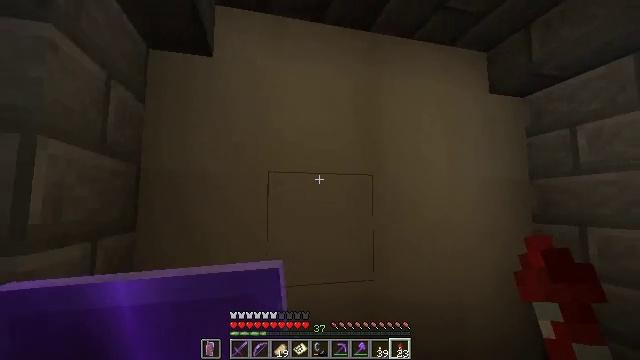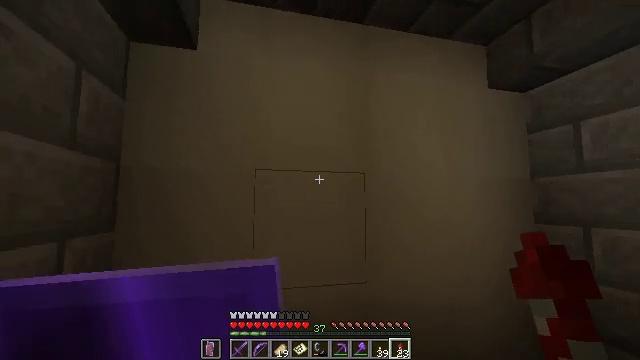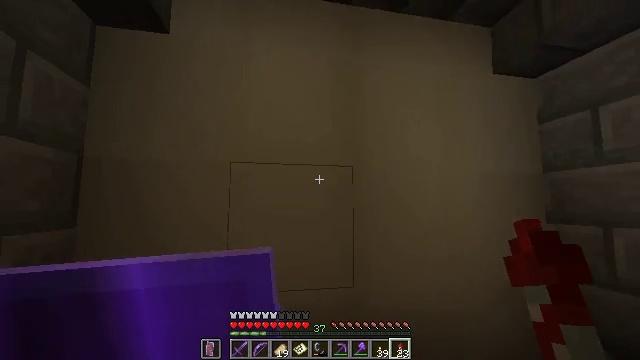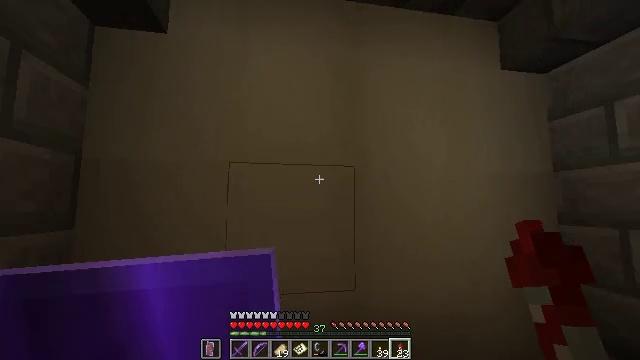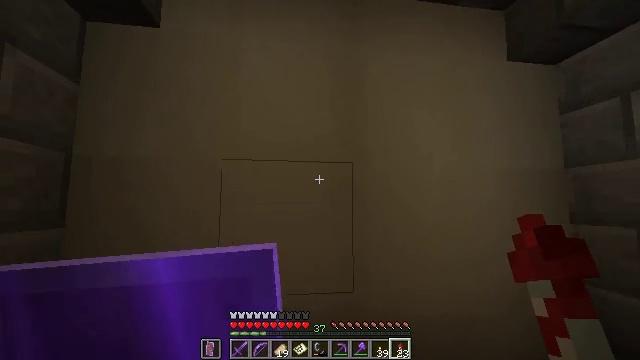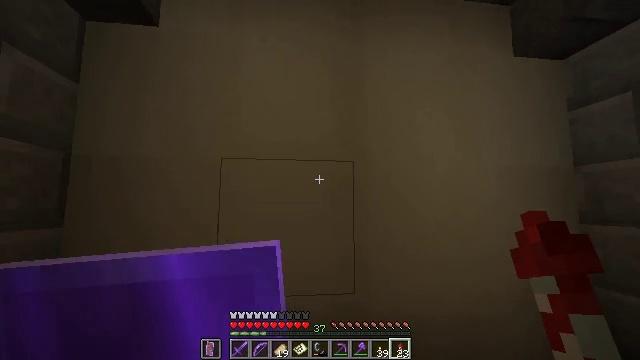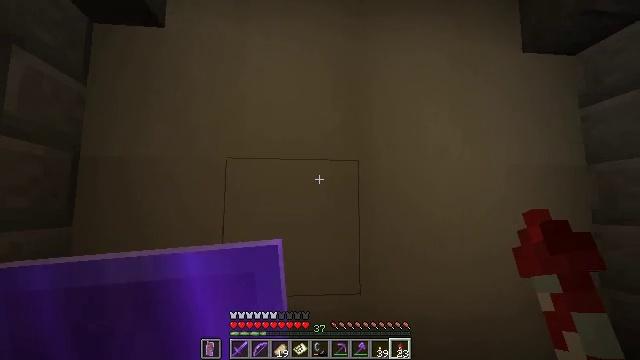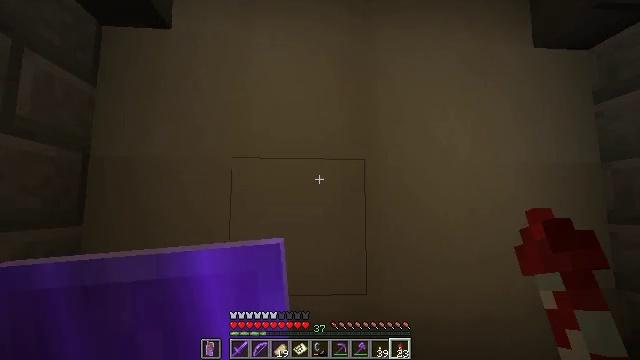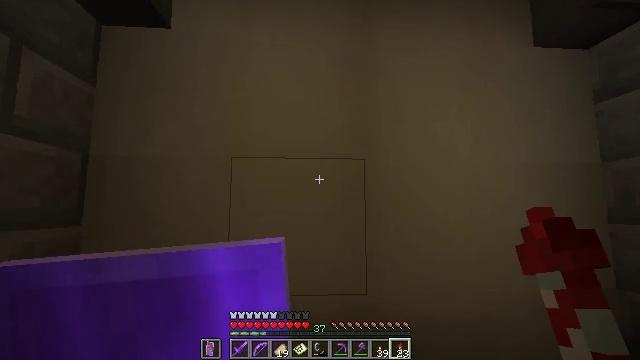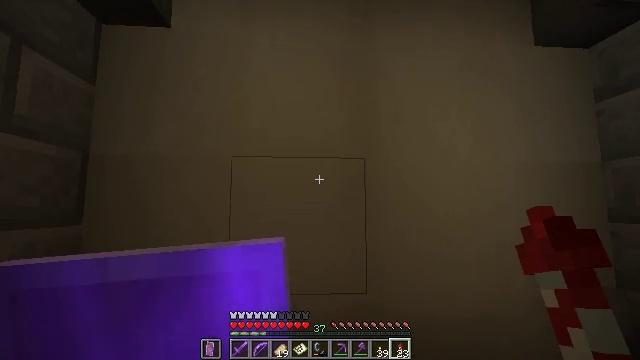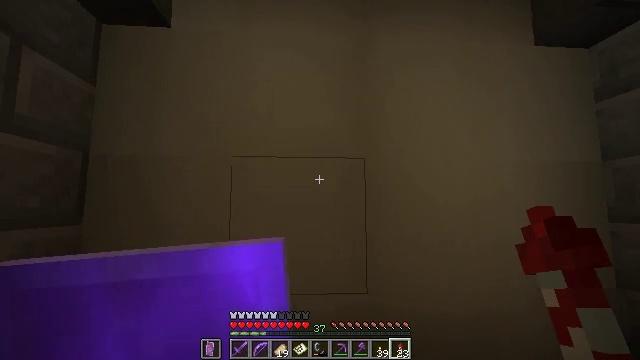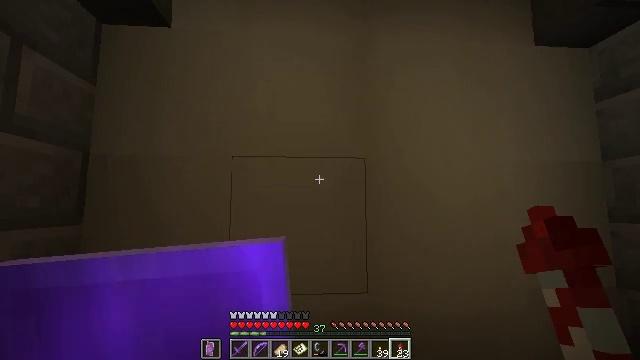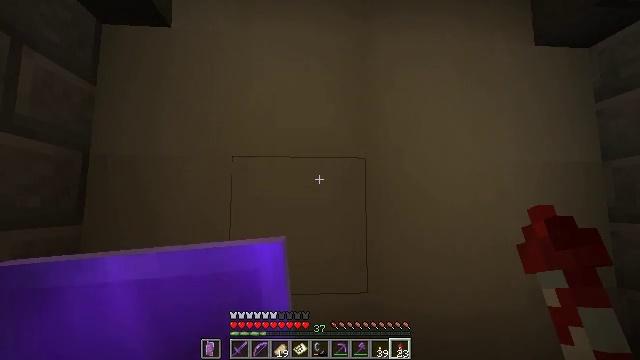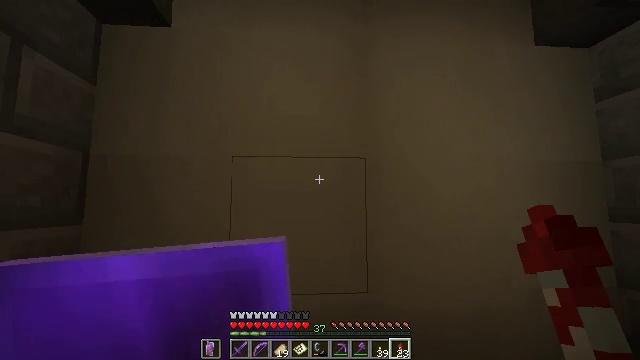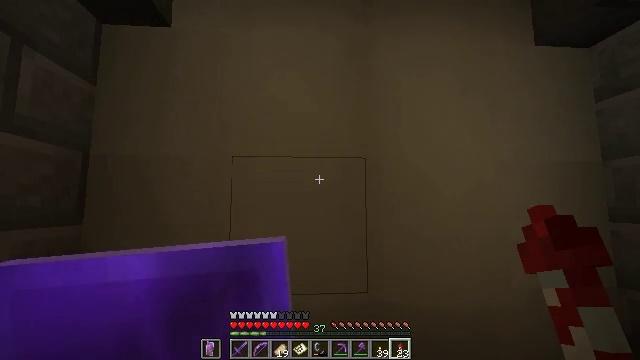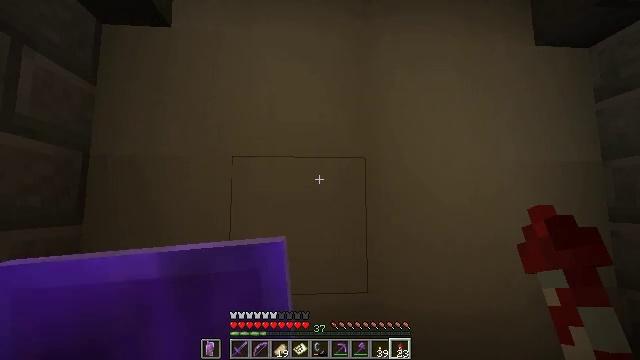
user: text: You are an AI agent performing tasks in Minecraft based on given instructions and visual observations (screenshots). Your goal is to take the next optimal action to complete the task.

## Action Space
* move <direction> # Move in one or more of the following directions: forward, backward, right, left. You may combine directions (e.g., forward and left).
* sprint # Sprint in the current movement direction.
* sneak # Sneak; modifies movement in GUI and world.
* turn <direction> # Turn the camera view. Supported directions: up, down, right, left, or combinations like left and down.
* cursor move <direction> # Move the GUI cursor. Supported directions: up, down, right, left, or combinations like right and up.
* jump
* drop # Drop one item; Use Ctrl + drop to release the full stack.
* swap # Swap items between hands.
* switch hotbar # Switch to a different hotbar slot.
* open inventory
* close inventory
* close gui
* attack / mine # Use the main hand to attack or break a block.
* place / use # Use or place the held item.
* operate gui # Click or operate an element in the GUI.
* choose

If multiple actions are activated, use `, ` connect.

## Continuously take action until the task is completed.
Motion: motion action
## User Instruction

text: Collect bone block by breaking it.
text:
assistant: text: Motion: move forward and move right
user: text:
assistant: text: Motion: move forward and move right, turn left
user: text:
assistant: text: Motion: turn left
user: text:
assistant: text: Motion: turn left
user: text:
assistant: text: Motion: turn left
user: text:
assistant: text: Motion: turn left
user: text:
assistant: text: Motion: turn left
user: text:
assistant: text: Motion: no_op
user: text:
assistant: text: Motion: no_op
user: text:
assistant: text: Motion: no_op
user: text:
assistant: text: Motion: no_op
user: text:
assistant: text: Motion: no_op
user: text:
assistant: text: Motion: no_op
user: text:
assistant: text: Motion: no_op
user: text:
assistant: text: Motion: no_op
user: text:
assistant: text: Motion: no_op
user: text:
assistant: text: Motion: no_op
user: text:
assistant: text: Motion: no_op
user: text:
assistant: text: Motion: no_op
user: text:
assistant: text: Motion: no_op
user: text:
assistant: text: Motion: no_op
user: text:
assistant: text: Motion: no_op
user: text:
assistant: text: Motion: no_op
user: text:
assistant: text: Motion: no_op
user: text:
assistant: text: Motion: no_op
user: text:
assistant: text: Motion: no_op
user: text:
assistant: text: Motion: no_op
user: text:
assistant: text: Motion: no_op
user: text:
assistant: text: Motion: no_op
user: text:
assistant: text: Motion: no_op